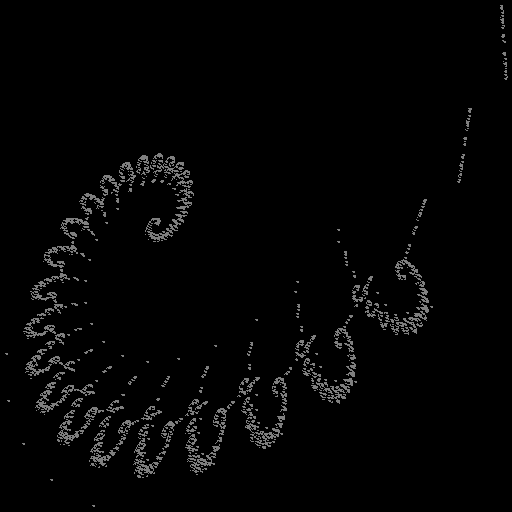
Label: sunflower